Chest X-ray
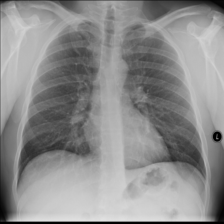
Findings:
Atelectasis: negative
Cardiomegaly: negative
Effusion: negative
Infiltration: positive
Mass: negative
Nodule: negative
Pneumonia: negative
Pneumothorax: negative
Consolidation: negative
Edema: negative
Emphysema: negative
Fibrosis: negative
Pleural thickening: negative
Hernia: negative